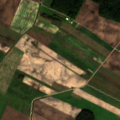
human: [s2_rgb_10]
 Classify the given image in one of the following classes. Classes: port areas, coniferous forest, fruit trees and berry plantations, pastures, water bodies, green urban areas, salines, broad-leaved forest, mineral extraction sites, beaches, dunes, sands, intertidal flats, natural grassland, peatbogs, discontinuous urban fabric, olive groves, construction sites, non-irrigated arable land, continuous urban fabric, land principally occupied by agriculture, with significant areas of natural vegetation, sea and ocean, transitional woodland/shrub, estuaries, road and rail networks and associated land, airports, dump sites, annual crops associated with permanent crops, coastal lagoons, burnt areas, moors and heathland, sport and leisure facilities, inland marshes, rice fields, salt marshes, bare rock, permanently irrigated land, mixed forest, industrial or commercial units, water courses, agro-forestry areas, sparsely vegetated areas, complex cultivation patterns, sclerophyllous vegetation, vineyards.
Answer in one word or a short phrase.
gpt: non-irrigated arable land, broad-leaved forest